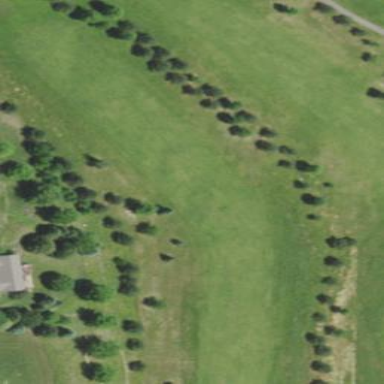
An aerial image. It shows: Golf fairway surrounded by grass.